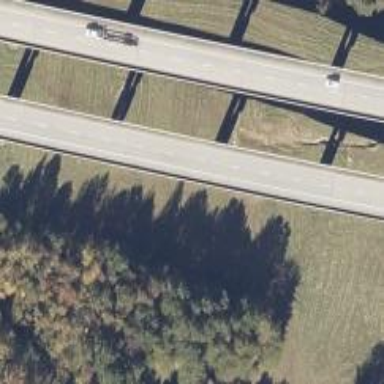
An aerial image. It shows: Viaduct bridge on motorway.